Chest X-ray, PA view. Patient: 20 years old, sex M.
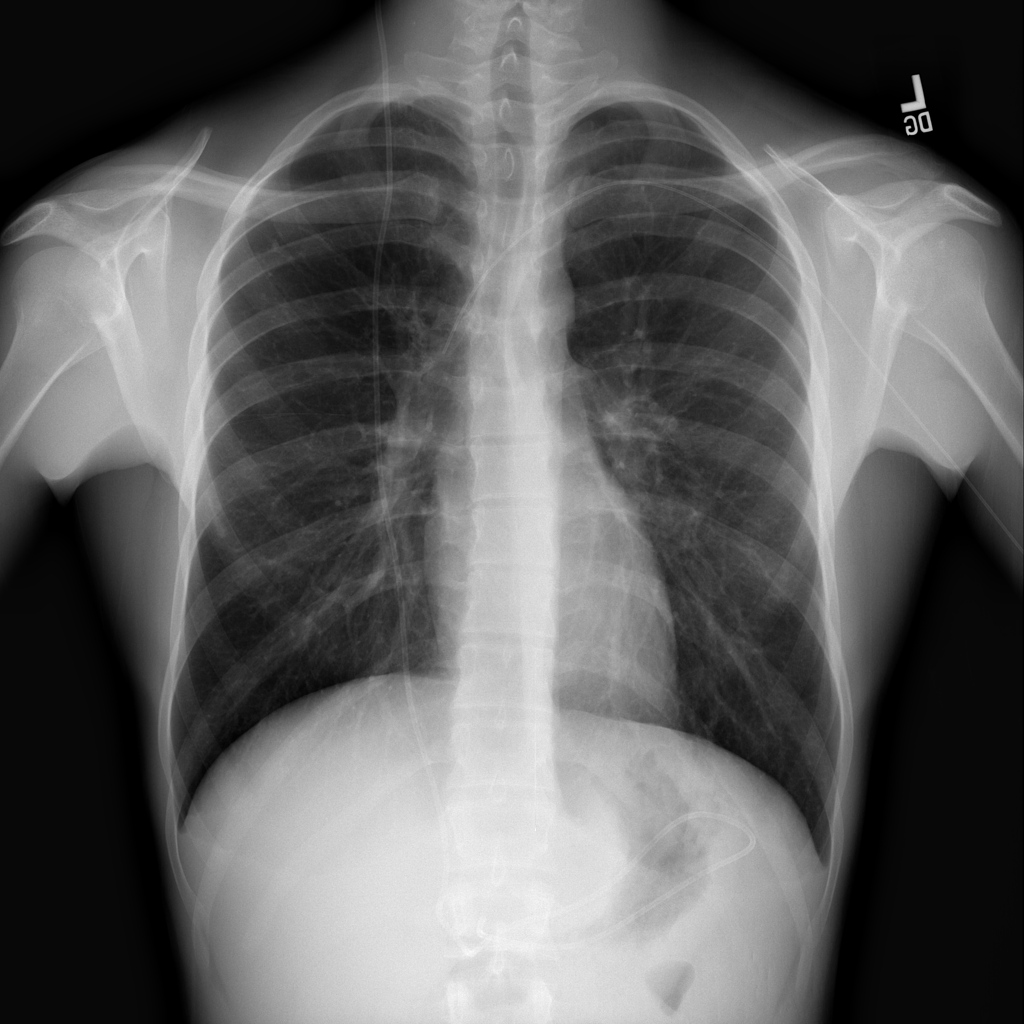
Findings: No Finding